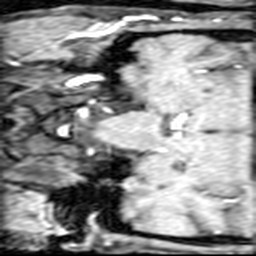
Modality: angio
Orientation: coronal
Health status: ill
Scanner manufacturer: siemens
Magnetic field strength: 1.5 T
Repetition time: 0.039 s
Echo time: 0.00502 s